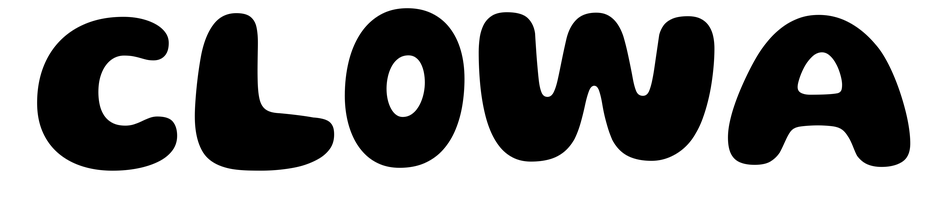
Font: Gluten_Bold